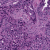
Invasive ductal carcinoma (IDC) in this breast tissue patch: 1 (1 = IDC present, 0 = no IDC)